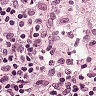
Metastatic tissue present: no